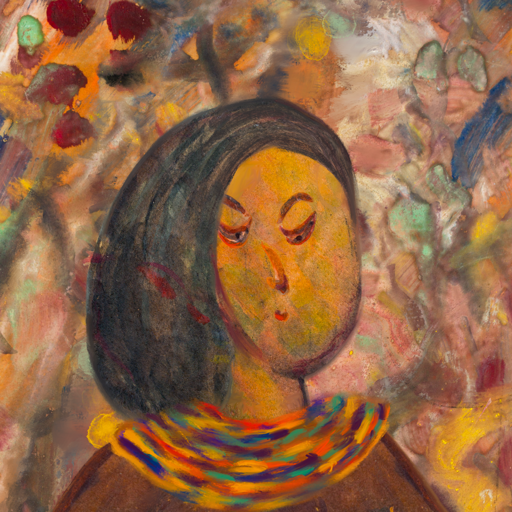
Background: Mother_And_Son_Mother, Head And Neck Side: Gypsy_Mother, Face Side: Hypocrite, Bust: Comrade, Hair Side: Gypsy_Mother, Head Accessory: Blank, Second Necklace: An_Impression_2, Necklace: Blank, Baby: Blank